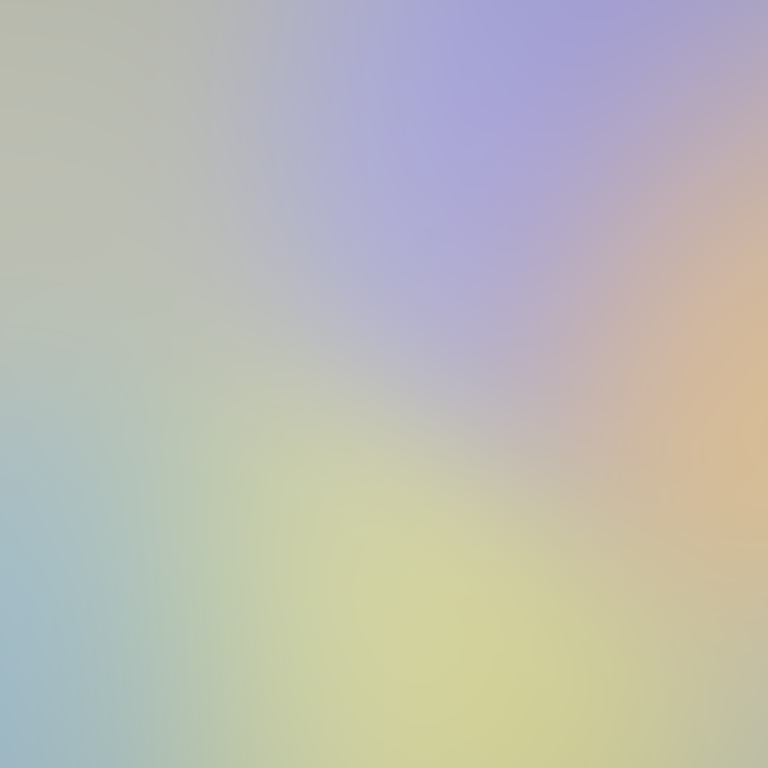
Abstract light effect, smooth gradient from soft lavender to gentle yellow, serene atmosphere, diffuse glow, no room, no furniture, no objects.